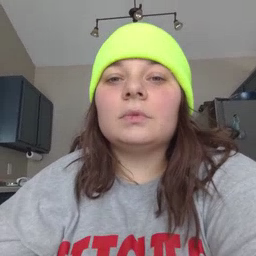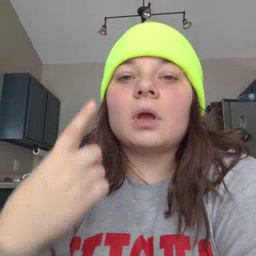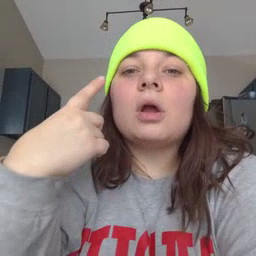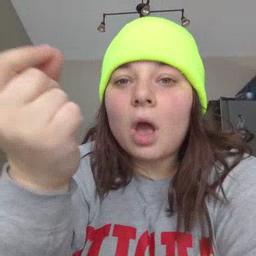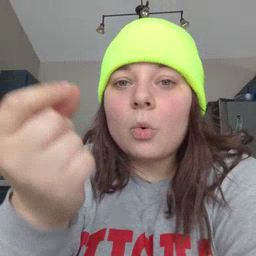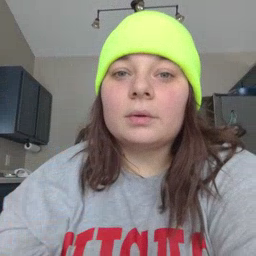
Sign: go